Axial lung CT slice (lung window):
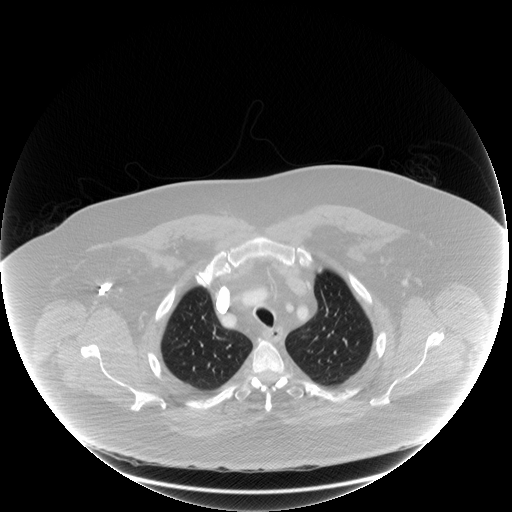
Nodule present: no